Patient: sex M, age 60
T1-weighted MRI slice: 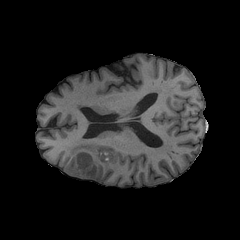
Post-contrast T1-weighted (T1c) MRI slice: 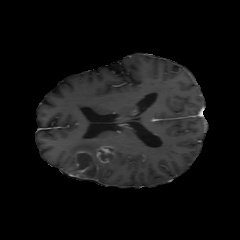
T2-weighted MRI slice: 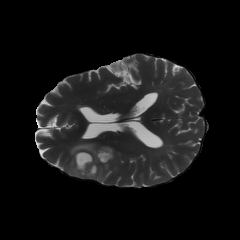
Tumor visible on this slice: yes
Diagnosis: Glioblastoma, IDH-wildtype
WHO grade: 4